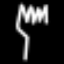
Label: fork